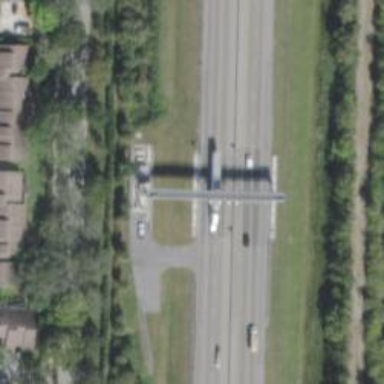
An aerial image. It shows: Toll gantry on the road.